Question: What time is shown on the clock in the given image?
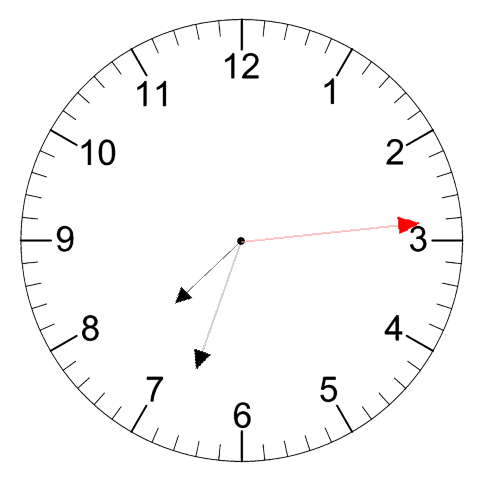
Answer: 07:33:14